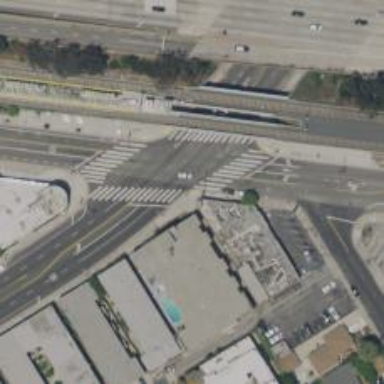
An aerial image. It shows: Crossing footway with zebra markings.